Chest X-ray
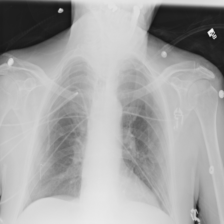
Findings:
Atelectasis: negative
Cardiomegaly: negative
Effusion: negative
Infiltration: negative
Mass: negative
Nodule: negative
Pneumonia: negative
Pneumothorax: negative
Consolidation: negative
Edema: negative
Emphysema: negative
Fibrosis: negative
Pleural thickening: negative
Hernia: negative